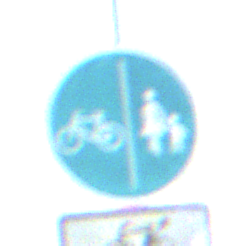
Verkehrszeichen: GetrennterRadUndGehwegRadwegLinks
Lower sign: EinspurigeFahrzeugeFrei6
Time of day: SunriseSunset
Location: Outdoor (Nature)
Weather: Clear
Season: NotSpecified
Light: Natural